Milling tool wear sample.
Tool blade image: 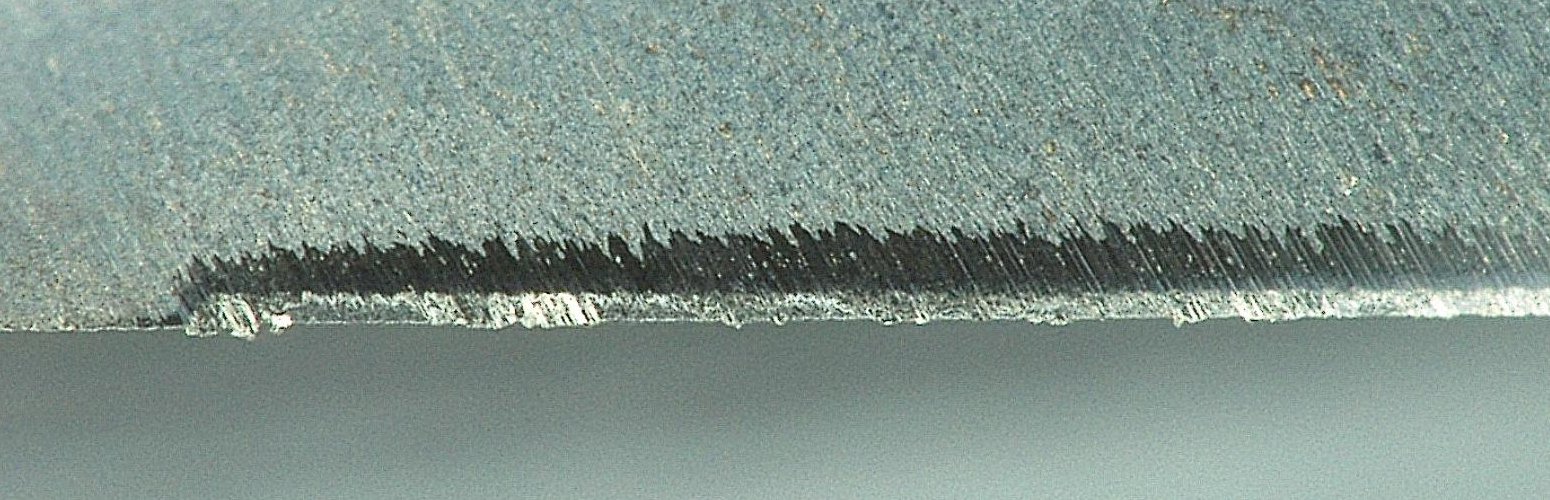
Chip image: 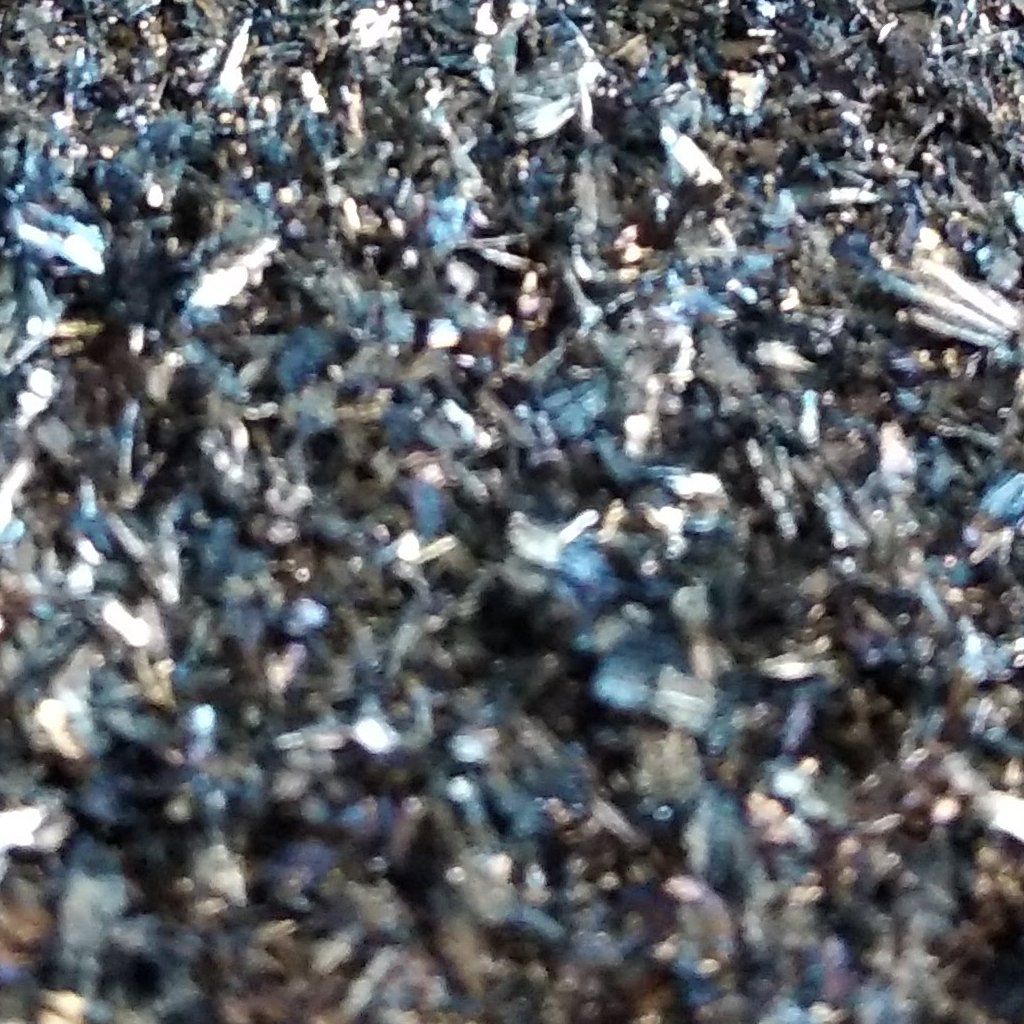
Workpiece image: 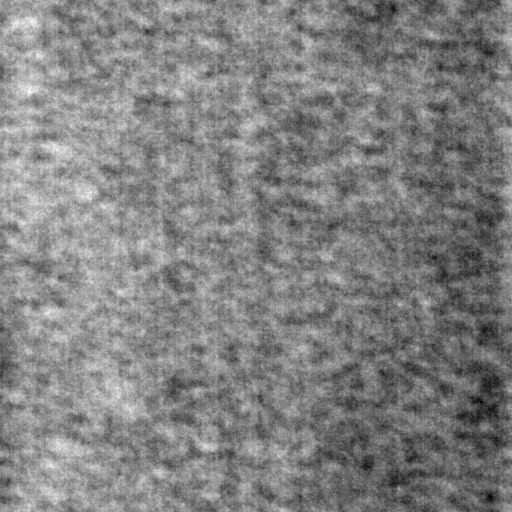
Tool wear state: dulled
Gaps: 0
Flank wear: 113.03
Overhang: 36.85
Force-signal Mel-spectrograms (X, Y, Z axes): 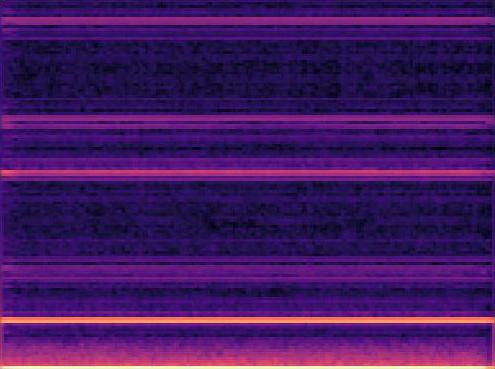 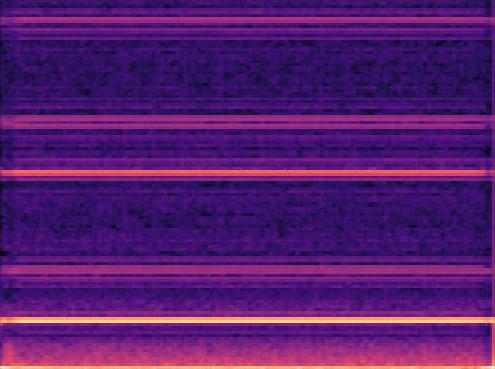 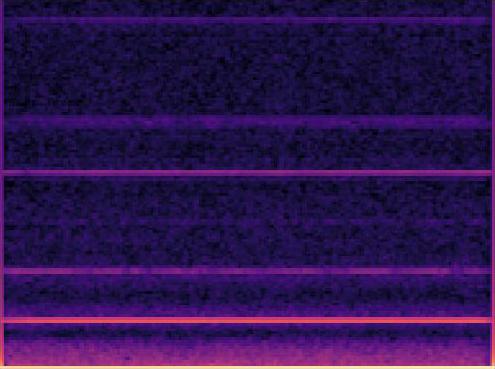
Force-signal scalograms (X, Y, Z axes): 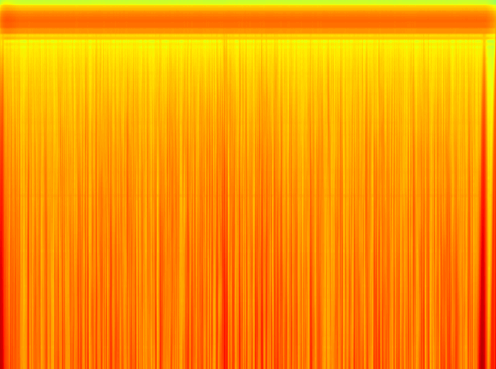 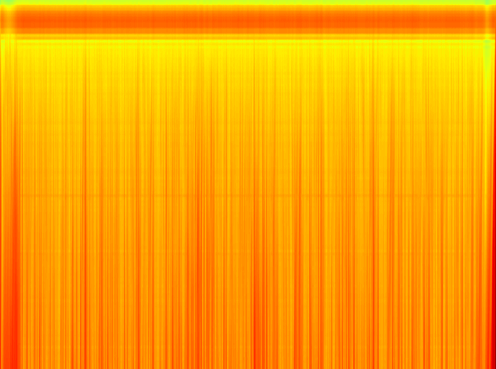 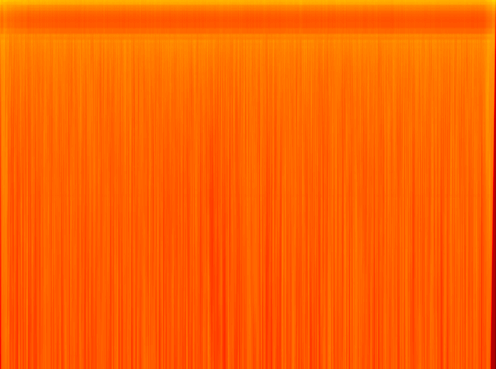
Force phase: steady_state_stabilization_wear